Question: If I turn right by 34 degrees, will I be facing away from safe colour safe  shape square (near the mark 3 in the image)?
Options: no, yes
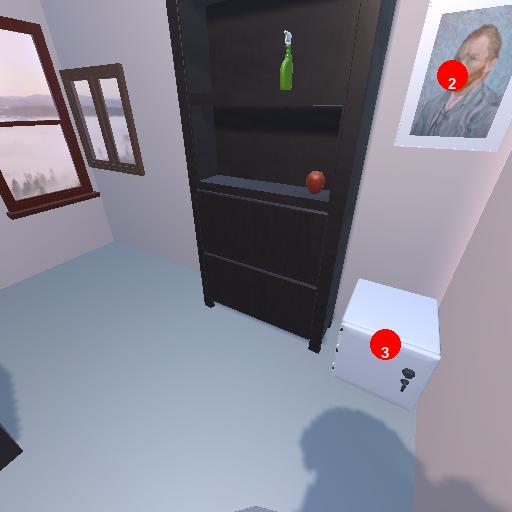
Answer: no